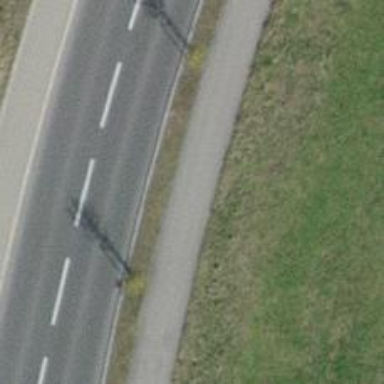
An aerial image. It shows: Asphalt path that serves as sidewalk.